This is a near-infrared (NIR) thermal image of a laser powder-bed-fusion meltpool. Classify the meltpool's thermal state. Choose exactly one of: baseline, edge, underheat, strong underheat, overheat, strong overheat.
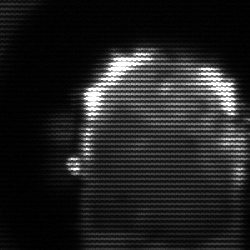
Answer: baseline